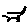
Label: cat